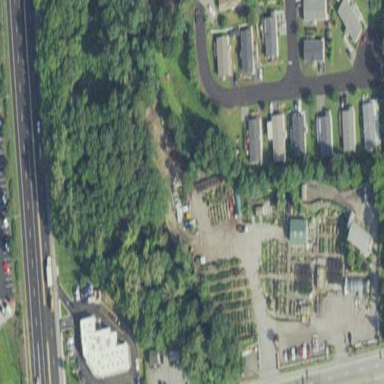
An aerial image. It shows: Garden center shop.